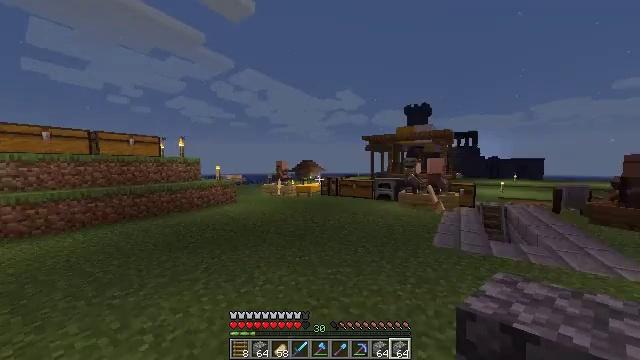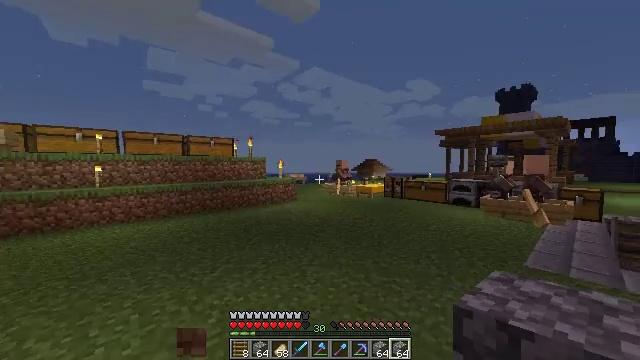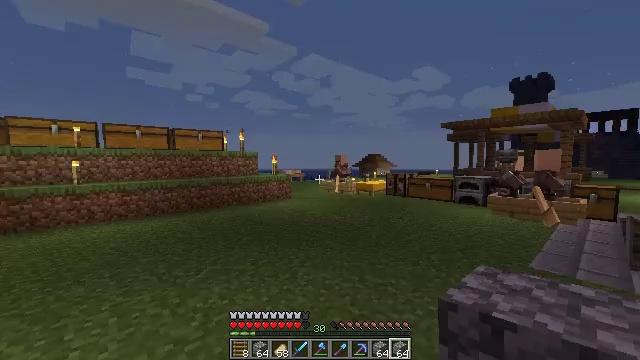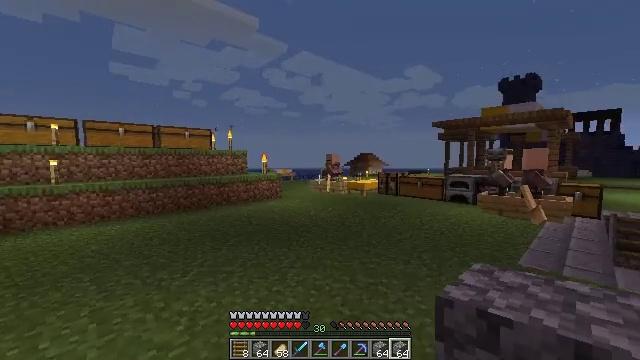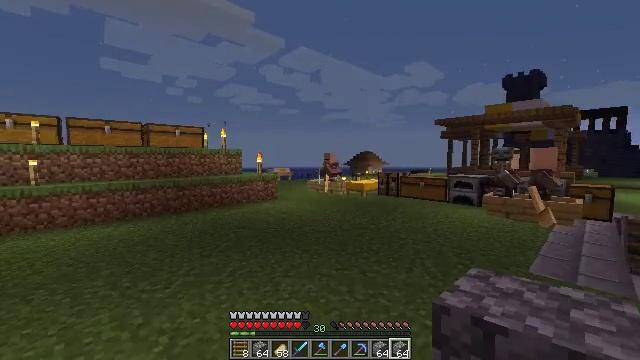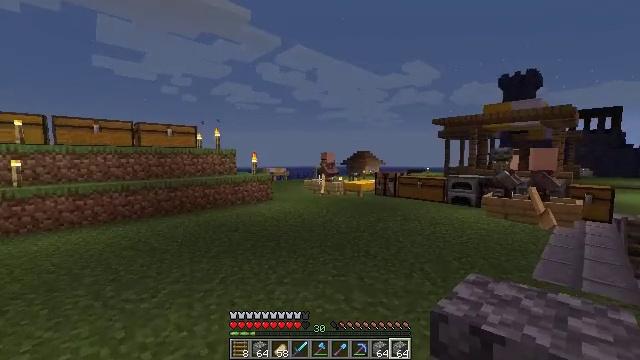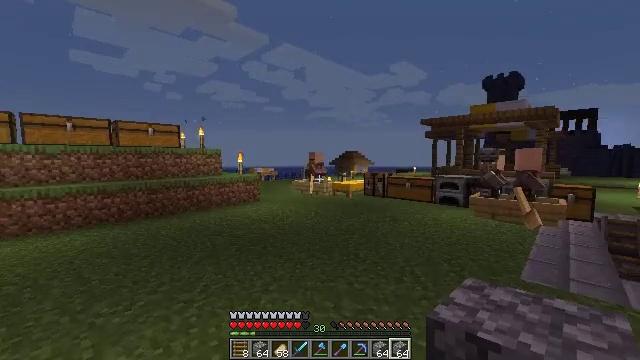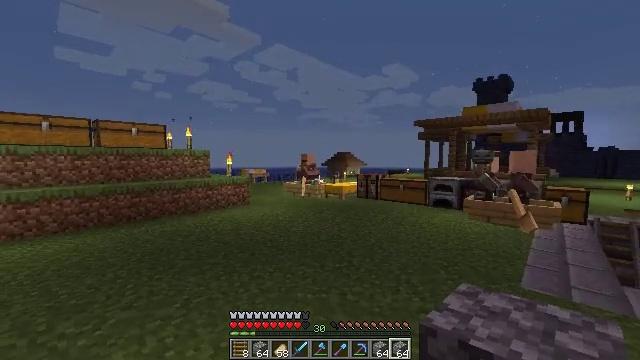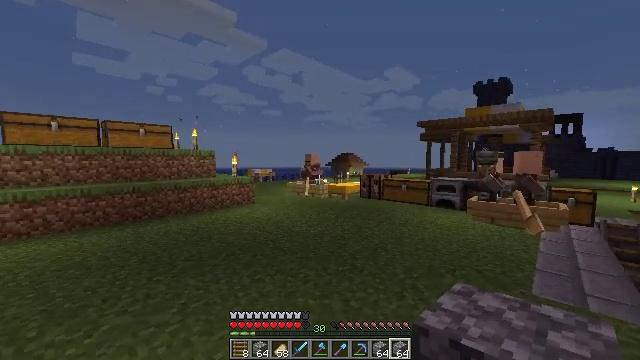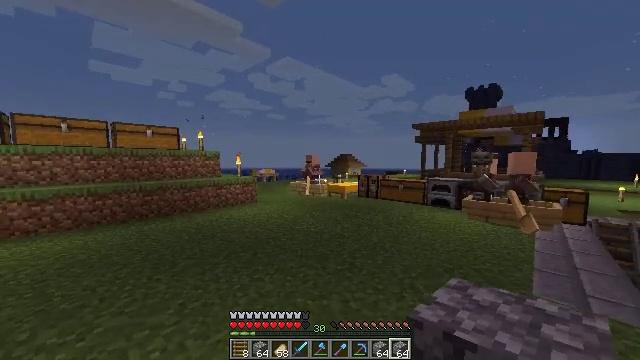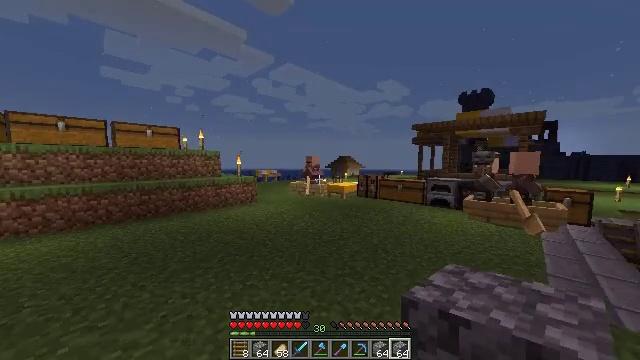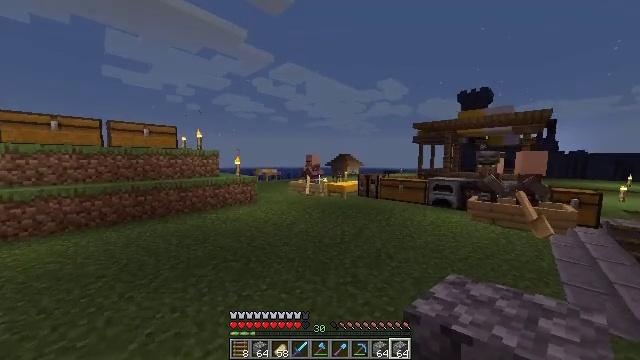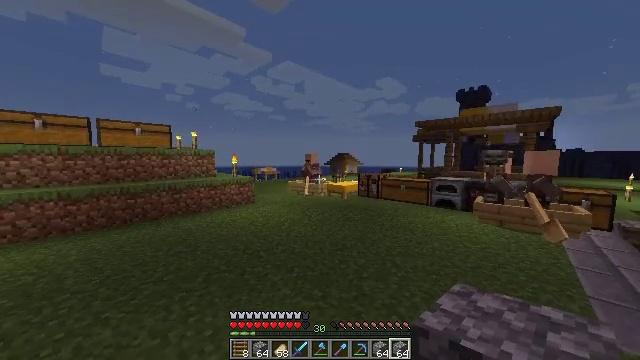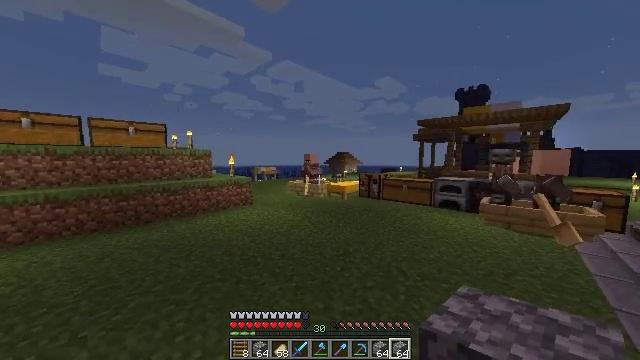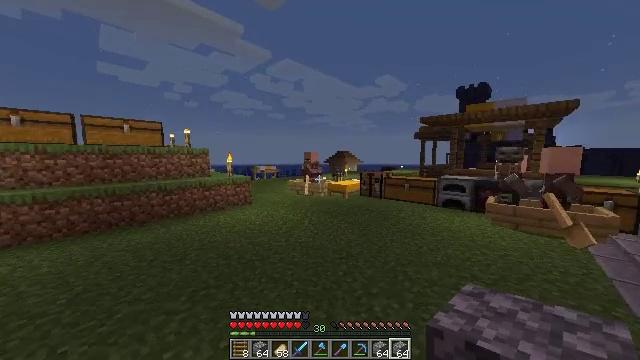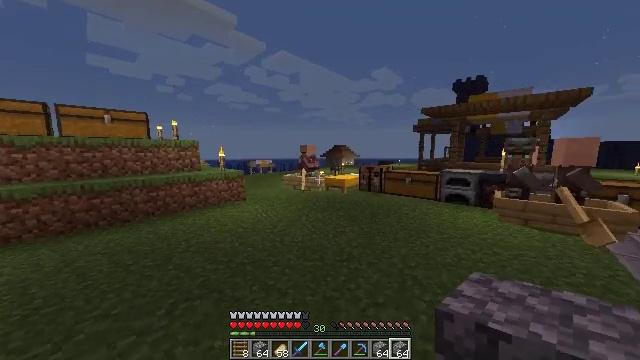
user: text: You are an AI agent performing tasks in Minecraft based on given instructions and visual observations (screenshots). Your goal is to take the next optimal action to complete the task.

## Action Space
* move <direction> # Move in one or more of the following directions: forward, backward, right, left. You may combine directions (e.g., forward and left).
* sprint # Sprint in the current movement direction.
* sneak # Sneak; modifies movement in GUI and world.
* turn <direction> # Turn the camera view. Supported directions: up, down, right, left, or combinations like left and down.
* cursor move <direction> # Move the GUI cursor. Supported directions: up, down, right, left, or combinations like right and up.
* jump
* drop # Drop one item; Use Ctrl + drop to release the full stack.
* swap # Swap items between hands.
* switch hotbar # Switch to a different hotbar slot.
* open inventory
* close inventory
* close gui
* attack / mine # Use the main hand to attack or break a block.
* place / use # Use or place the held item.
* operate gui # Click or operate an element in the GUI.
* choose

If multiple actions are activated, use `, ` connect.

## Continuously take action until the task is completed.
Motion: motion action
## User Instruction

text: Use two diamonds and sticks to craft a diamond hoe.
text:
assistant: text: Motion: turn left
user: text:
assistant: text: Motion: no_op
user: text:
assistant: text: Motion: move forward, turn right
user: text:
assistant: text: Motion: move forward
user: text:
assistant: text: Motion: move forward
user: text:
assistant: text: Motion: move forward, turn right
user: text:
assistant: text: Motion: move forward, sprint, turn right
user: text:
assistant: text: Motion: move forward, sprint
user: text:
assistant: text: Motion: move forward, sprint
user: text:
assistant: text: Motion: move forward, sprint
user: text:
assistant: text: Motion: move forward
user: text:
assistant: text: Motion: move forward, sprint
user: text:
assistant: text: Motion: move forward, sprint
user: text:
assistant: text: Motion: move forward, sprint
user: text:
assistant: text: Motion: move forward, sprint, turn down
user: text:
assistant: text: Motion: move forward, turn down
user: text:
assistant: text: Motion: move forward
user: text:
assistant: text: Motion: move forward
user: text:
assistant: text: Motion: move forward, turn down
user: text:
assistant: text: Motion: move forward, turn down, jump
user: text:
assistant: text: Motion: move forward, jump
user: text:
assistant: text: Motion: move forward, turn down, jump
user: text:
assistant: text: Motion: move forward, turn right and down, jump
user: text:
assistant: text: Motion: move forward, turn down
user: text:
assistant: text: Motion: move forward, turn right and down
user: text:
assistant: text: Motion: move forward, turn right
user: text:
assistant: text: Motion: move forward, turn right and down
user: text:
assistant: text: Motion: move forward, turn right and down
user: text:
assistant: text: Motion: move forward, turn right and down
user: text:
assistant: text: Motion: move forward, turn right